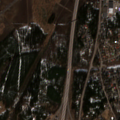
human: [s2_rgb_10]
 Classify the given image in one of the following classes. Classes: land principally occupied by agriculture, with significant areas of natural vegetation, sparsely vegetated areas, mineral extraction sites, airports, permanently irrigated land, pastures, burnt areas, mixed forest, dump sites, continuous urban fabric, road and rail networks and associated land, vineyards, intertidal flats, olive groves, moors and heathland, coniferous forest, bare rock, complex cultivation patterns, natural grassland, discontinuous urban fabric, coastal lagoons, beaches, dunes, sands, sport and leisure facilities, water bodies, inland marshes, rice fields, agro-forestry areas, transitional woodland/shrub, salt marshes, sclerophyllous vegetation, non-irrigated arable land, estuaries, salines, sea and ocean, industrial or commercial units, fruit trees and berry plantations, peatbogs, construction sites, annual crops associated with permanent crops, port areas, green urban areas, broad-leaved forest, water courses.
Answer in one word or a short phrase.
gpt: discontinuous urban fabric, coniferous forest, mixed forest